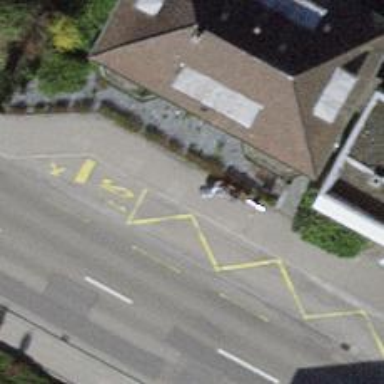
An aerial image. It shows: Bus stop with platform for public transport.